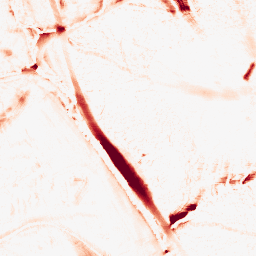
Category: morphological
Decomposition family: morphological_ellipse
Decomposition parameters: operation: opening
width: 20
height: 30
Upsampling method: quintic
Upsampling parameters: scale: 8
Upsampling scale: 8